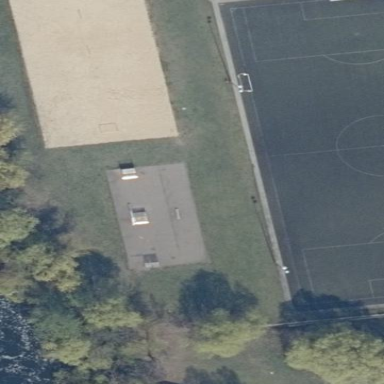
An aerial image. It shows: Grass pitch used for BMX sports activities.